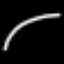
Label: line